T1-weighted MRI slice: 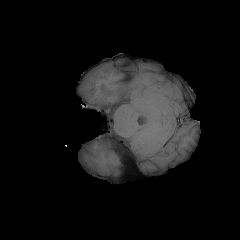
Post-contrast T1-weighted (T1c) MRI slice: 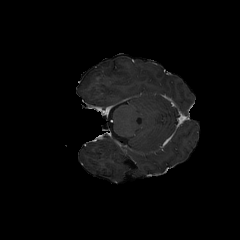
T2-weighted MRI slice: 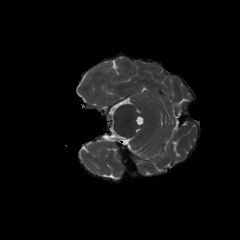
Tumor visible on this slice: no